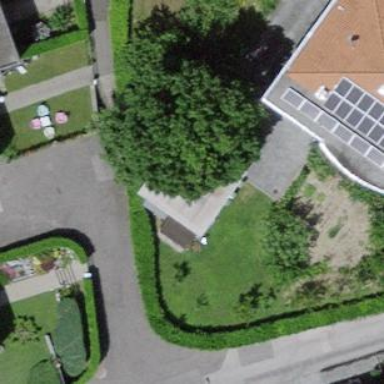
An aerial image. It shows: Garage.